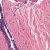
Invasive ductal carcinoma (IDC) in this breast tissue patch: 0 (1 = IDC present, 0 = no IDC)